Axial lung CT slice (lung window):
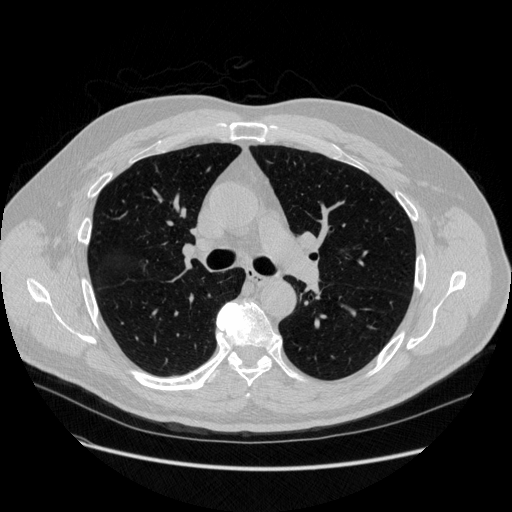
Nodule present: no